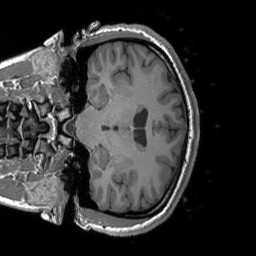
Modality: T1w
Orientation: coronal